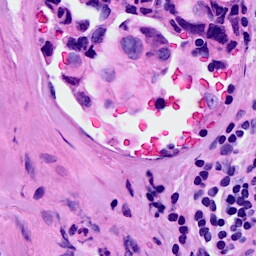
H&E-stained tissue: Breast